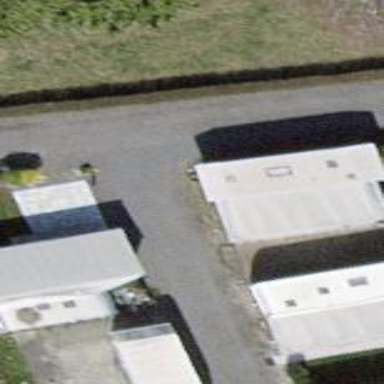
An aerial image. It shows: Camping pitch suitable for caravans.